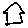
Label: house